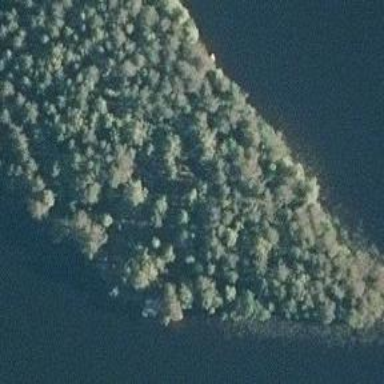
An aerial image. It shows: Islet surrounded by woodland.